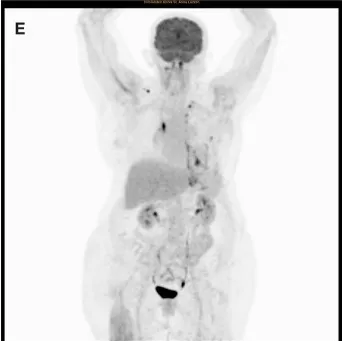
(E) Follow-up FDG-MIP after 11 months on pembrolizumab shows further regression of lesions in the upper lobe of the right lung as well as in mediastinal, hilar, and upper mesenteric lymph nodes (the focal lesions in the left mediastinum and supraclavicular right represent the central venous catheter). Residual focal FDG-Uptake in the left pleura. Normal turnover of the bone marrow.
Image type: radiology (pet)